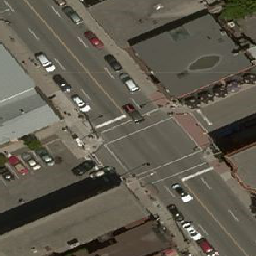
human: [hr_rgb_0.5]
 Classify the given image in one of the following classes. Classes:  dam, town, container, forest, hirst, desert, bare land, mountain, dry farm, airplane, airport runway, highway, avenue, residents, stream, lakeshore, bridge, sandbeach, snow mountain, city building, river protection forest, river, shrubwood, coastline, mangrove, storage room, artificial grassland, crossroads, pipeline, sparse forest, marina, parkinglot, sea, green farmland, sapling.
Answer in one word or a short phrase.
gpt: crossroads